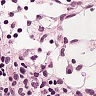
Metastatic tissue present: no